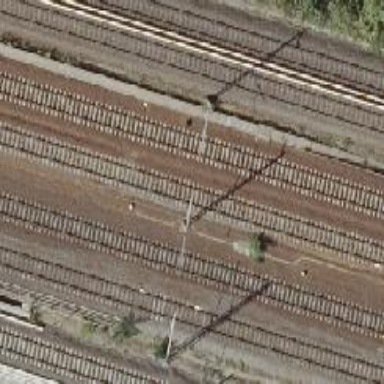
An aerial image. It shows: Railway track with contact line for electrification.